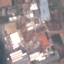
Land use / land cover class: Industrial